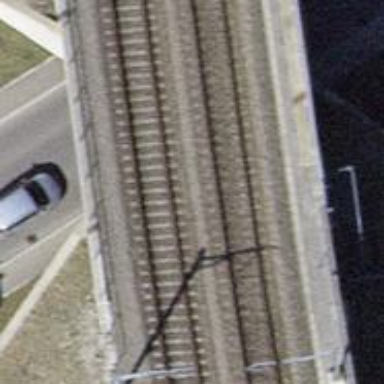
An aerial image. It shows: Single-track railway bridge with contact lines for electrification.